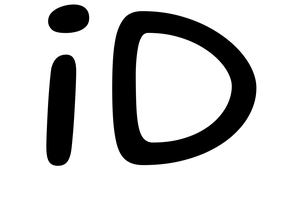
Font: Gluten_Light